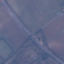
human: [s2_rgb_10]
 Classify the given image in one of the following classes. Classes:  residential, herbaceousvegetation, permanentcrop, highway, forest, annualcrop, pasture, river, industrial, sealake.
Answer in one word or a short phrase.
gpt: Highway